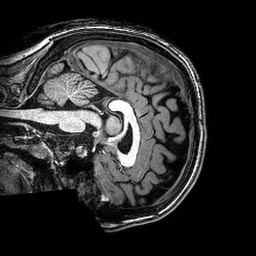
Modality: T1w
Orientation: sagittal
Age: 22
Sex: female
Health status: healthy
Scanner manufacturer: philips
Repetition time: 0.008146 s
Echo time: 0.00373 s